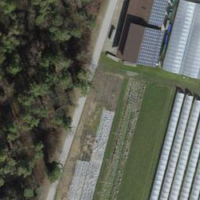
EUNIS habitat code: 55
Species observed at this site:
Prunus padus